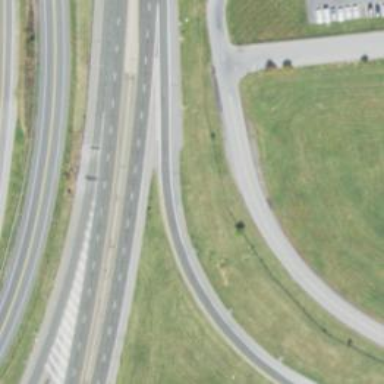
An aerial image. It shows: Asphalt motorway link.